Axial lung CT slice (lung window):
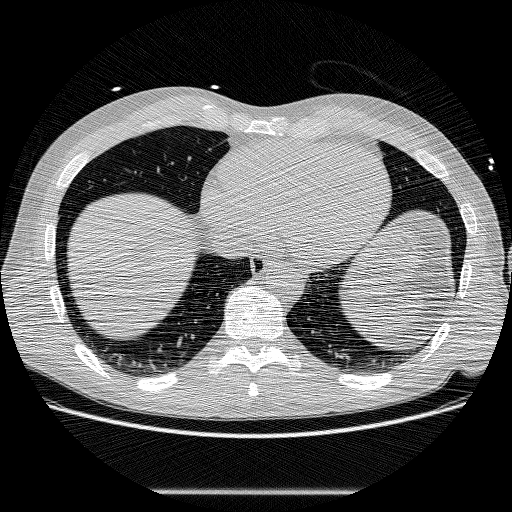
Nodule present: no